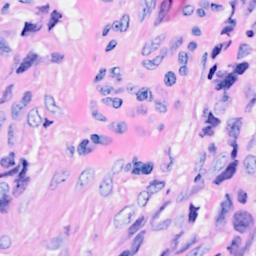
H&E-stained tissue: Breast